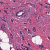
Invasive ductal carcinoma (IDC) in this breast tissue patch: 1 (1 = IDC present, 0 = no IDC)